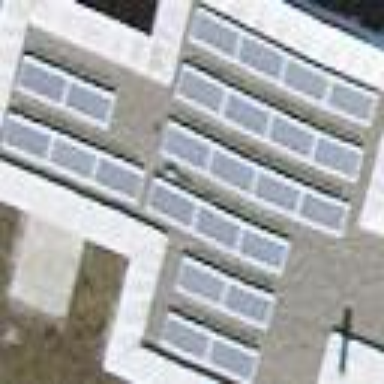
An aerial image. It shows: Solar power generator with photovoltaic panels.